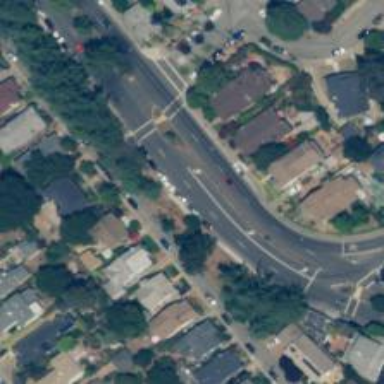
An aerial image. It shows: Secondary road with separate sidewalks.